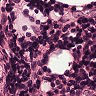
Metastatic tissue present: no